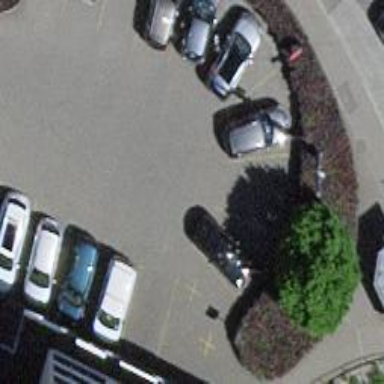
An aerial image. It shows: Parking area with surface.